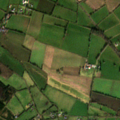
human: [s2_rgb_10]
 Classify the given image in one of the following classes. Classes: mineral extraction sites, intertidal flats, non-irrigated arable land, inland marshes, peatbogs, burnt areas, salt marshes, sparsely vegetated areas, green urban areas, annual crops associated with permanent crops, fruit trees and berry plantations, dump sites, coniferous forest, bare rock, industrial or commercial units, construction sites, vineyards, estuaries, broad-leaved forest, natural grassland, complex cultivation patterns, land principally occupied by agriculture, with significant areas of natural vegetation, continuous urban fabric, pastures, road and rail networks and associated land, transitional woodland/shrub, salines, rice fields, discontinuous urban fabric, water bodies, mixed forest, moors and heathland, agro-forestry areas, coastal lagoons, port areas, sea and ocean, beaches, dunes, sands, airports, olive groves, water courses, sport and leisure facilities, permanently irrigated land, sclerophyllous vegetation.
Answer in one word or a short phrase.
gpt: pastures, coniferous forest